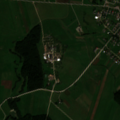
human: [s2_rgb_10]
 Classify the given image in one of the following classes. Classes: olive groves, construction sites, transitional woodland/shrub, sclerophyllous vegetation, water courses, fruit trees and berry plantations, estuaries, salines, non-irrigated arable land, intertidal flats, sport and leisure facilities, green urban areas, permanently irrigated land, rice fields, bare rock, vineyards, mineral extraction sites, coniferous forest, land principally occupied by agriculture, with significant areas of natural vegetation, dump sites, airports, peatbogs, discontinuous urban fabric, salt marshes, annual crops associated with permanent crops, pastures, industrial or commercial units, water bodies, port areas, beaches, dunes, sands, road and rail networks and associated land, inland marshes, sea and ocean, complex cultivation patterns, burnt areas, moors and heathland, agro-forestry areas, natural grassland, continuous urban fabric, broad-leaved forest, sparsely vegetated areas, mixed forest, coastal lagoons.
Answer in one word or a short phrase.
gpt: discontinuous urban fabric, non-irrigated arable land, pastures, complex cultivation patterns, broad-leaved forest, mixed forest